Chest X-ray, PA view. Patient: 45 years old, sex M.
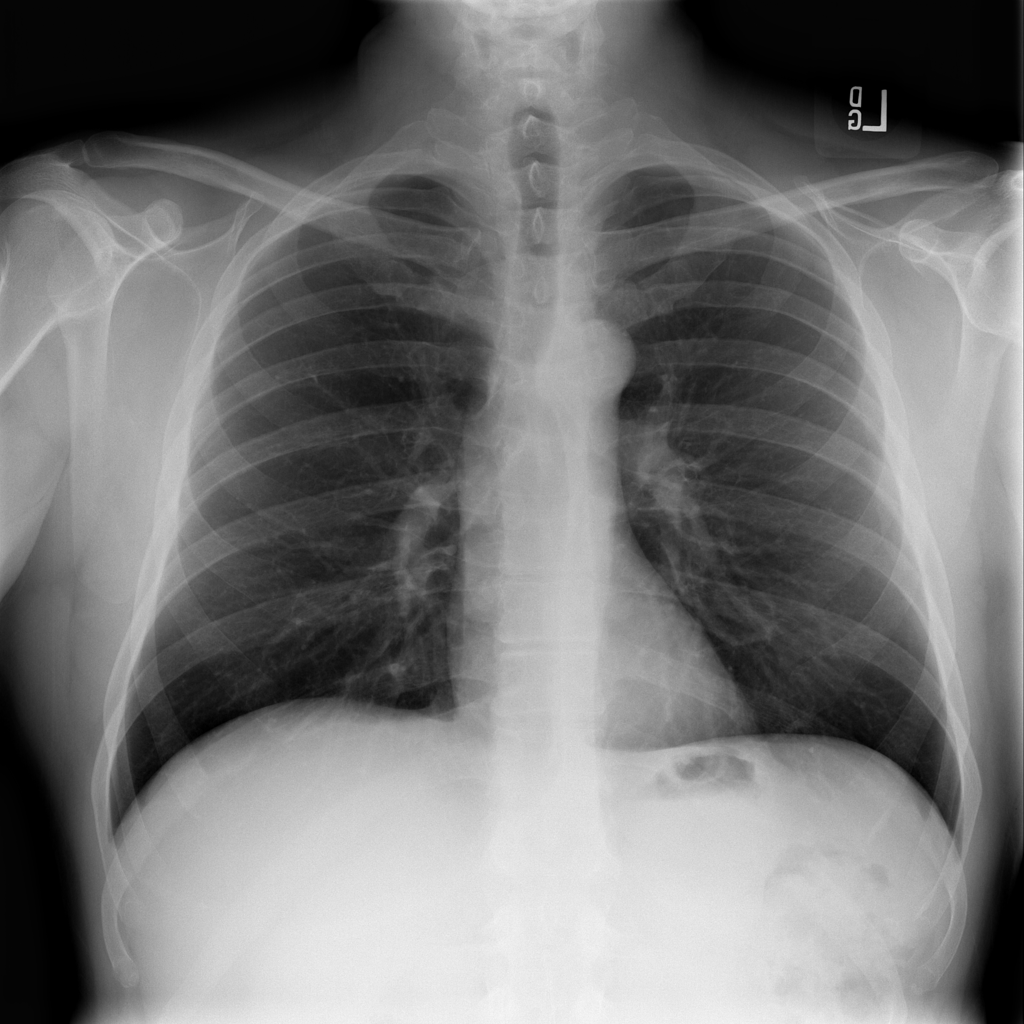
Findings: No Finding